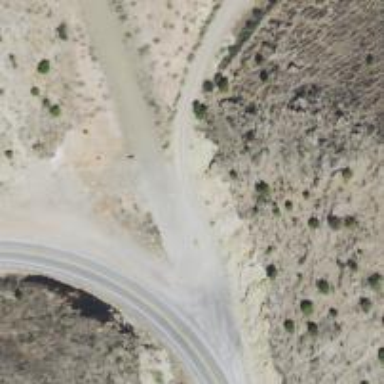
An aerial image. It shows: Escape road.